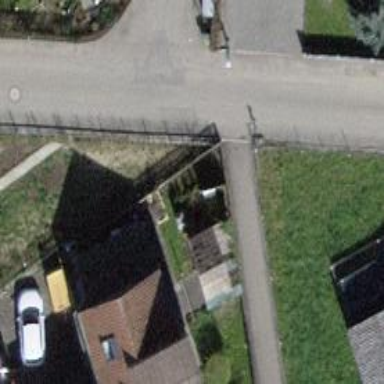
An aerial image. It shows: Bollard barrier.